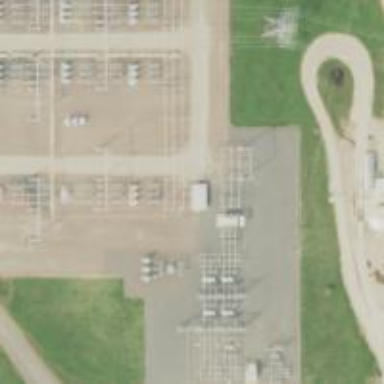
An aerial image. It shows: Switch for power supply.